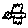
Label: bird